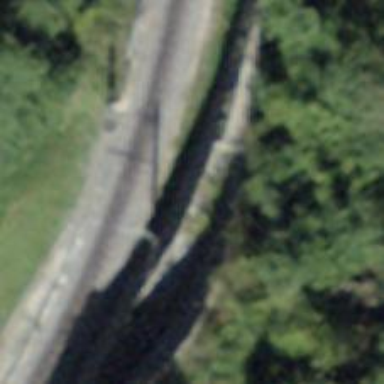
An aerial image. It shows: Retaining wall.